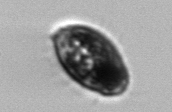
Label: Pleuronema